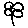
Label: flower